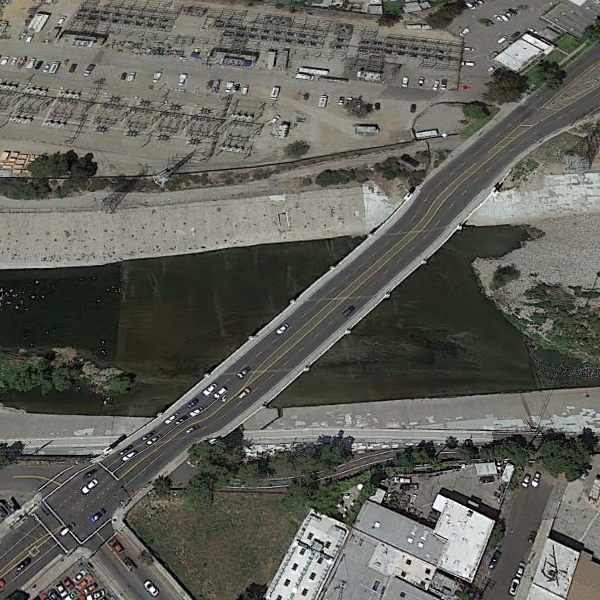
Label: Bridge